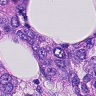
Metastatic tissue present: yes